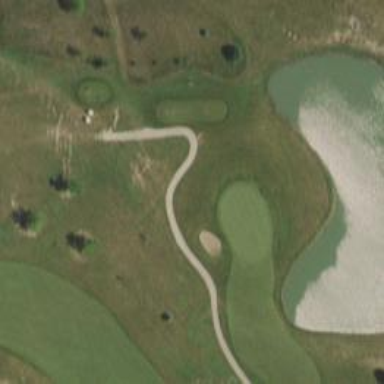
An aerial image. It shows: Golf hole.